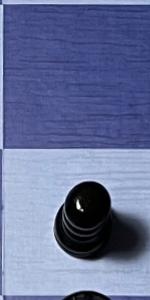
Label: Pawn_Black